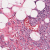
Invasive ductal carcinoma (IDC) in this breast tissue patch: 1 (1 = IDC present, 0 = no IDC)